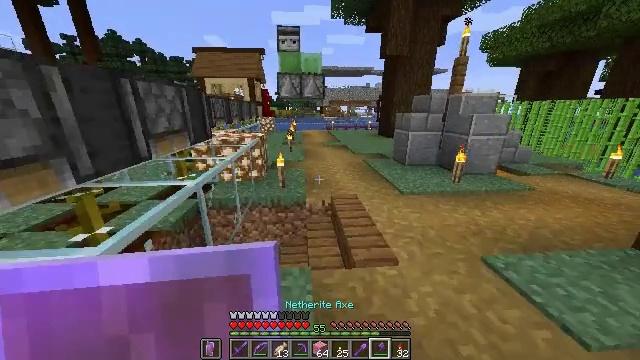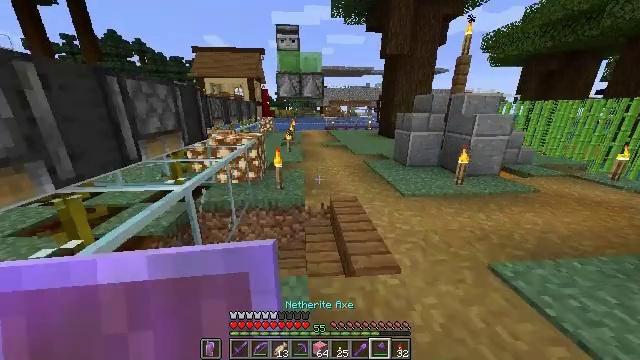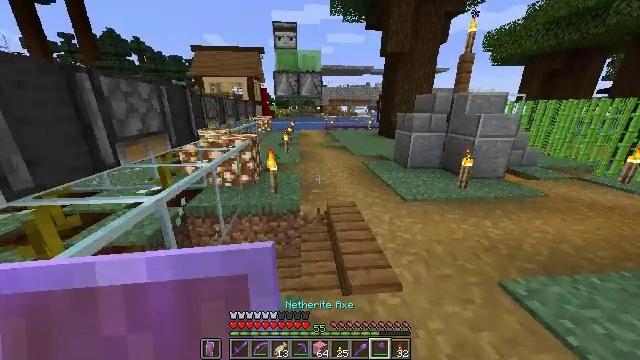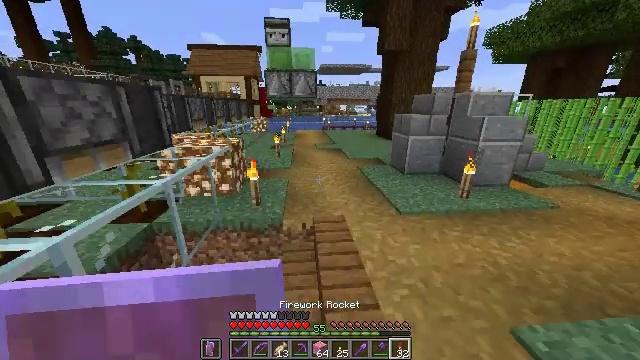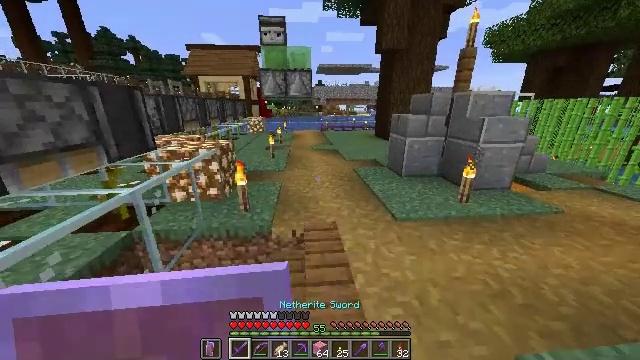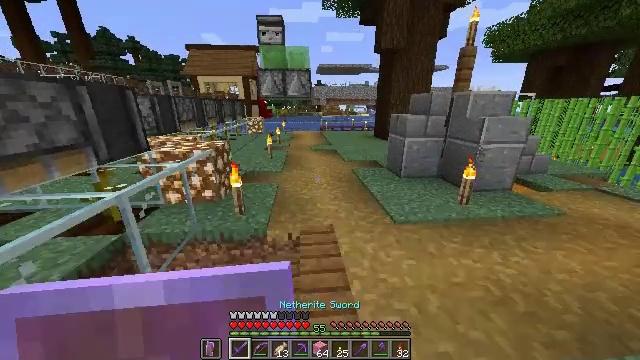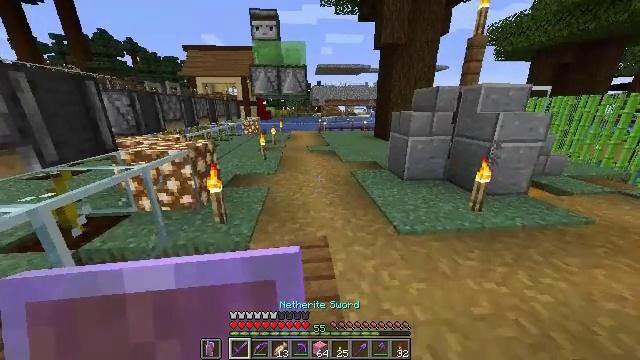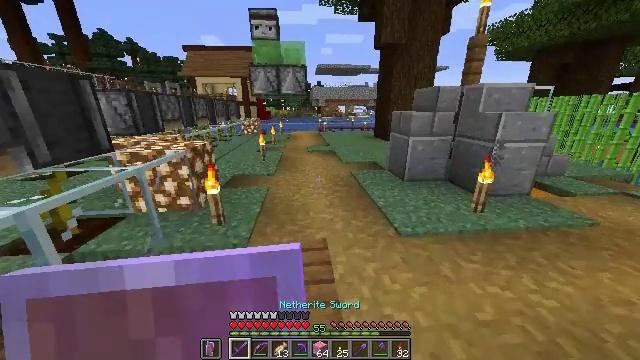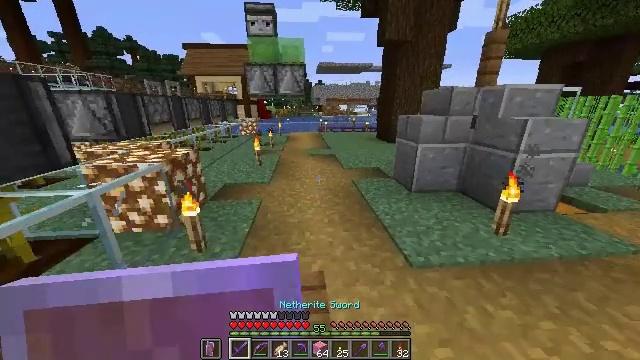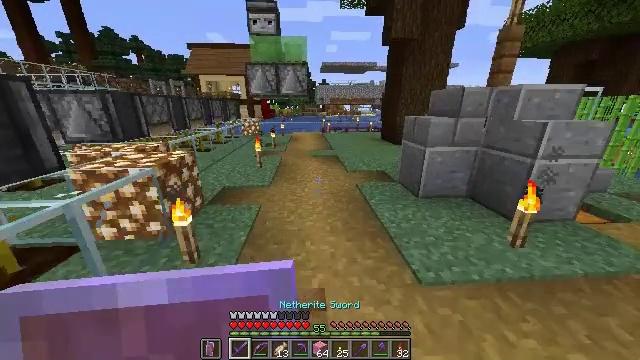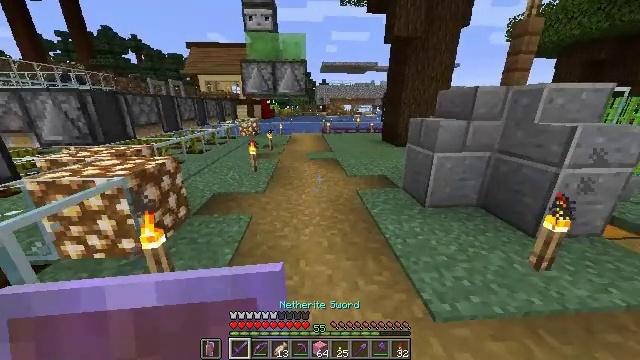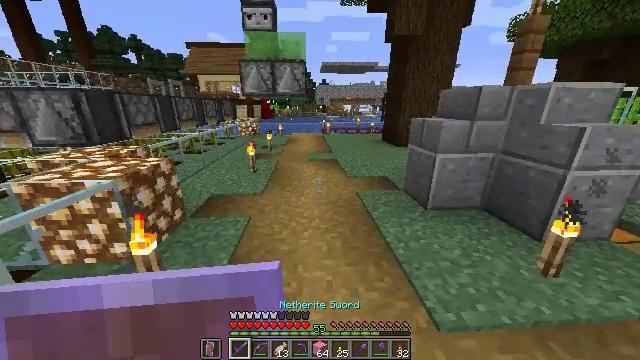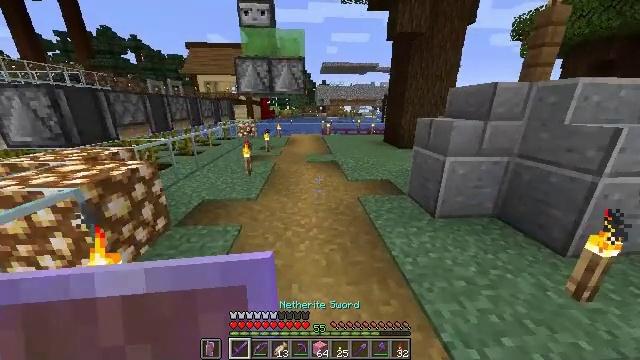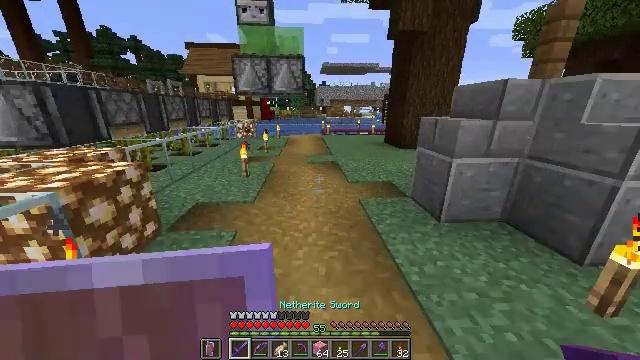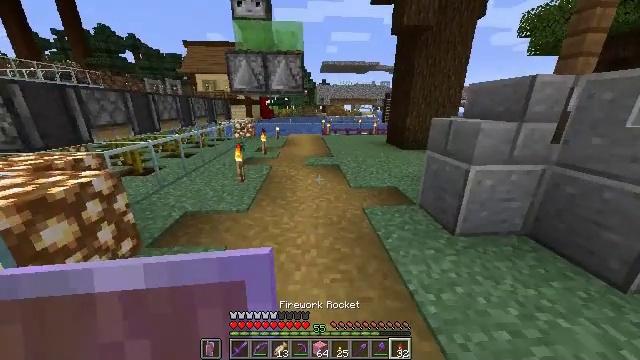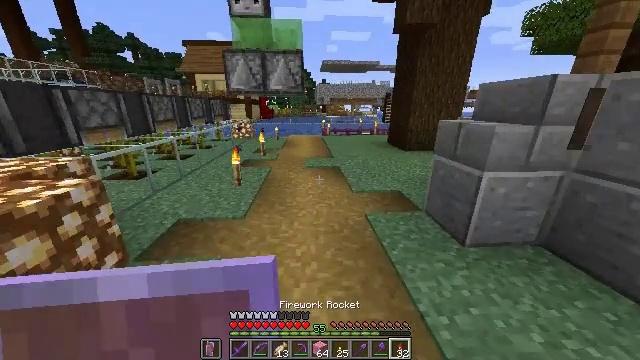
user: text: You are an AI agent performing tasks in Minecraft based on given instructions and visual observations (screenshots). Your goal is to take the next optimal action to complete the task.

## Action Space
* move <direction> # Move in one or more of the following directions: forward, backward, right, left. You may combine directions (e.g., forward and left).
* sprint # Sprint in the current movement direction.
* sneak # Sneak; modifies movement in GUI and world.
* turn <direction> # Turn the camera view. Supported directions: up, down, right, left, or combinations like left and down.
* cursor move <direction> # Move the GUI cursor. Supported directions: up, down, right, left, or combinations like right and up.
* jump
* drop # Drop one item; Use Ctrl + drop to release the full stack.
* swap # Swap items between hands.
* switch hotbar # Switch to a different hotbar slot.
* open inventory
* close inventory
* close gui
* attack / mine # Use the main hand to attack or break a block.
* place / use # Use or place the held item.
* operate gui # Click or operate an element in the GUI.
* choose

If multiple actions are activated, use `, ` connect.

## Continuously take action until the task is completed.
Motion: motion action
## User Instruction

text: craft item pink carpet
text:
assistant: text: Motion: move forward and move right, sprint
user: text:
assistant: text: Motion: move forward and move right, sprint
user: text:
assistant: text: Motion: move forward and move right, sprint
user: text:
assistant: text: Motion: move forward and move right, sprint
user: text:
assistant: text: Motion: move forward, sprint
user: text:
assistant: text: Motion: move forward, sprint
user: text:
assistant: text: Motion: move forward, sprint
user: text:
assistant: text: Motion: move forward, sprint
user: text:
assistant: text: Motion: move forward, sprint
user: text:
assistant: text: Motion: move forward, sprint
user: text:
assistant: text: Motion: move forward, sprint
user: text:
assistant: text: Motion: move forward, sprint
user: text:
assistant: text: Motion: move forward, sprint
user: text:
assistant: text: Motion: move forward, sprint
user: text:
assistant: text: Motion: move forward, sprint
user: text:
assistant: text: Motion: move forward and move right, sprint
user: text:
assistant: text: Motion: move forward and move right, sprint
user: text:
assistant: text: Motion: move forward and move right, sprint
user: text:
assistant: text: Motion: move forward, sprint
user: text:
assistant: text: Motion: move forward, sprint
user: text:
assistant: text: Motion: move forward, sprint
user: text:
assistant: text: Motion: move forward, sprint, turn right
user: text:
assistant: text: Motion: move forward, sprint, turn up
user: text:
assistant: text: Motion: move forward, sprint
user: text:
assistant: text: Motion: move forward, sprint, turn left
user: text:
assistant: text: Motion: move forward, sprint, turn left and down
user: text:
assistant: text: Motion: move forward, sprint
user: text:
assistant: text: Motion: move forward, sprint
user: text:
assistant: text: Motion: move forward, sprint
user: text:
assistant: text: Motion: move forward, sprint